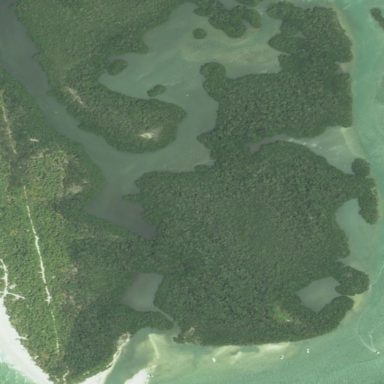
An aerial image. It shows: Mangrove wetland area.